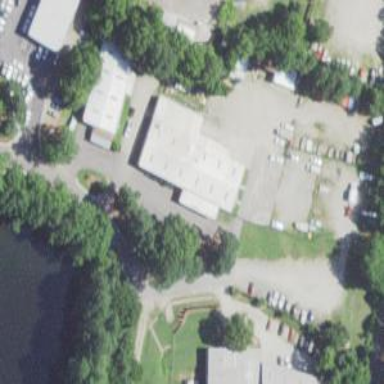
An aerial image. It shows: Commercial building.